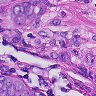
Metastatic tissue present: yes